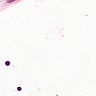
Metastatic tissue present: no